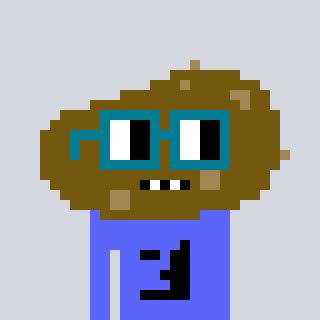
a pixel art character with square dark green glasses, a potato-shaped head and a purple-colored body on a cool background